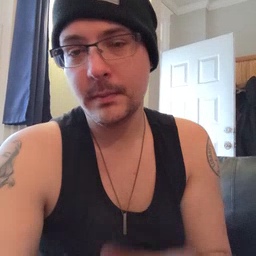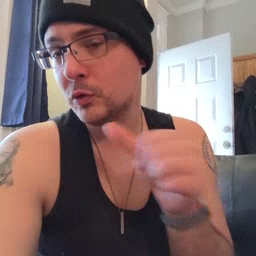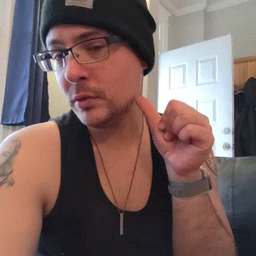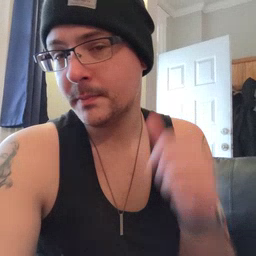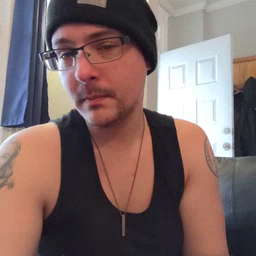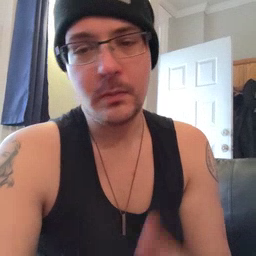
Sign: yesterday